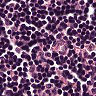
Metastatic tissue present: no